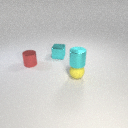
small yellow rubber sphere in front of small cyan metal cube